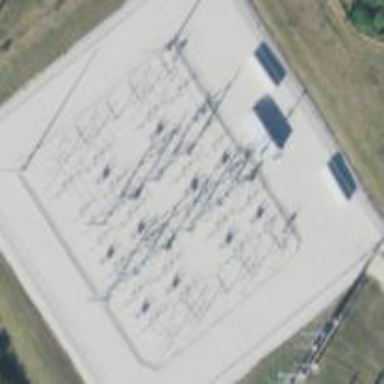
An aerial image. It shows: Switch used for power control.